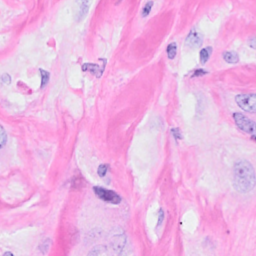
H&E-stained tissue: Breast